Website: crate-barrel
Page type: customer-info-address
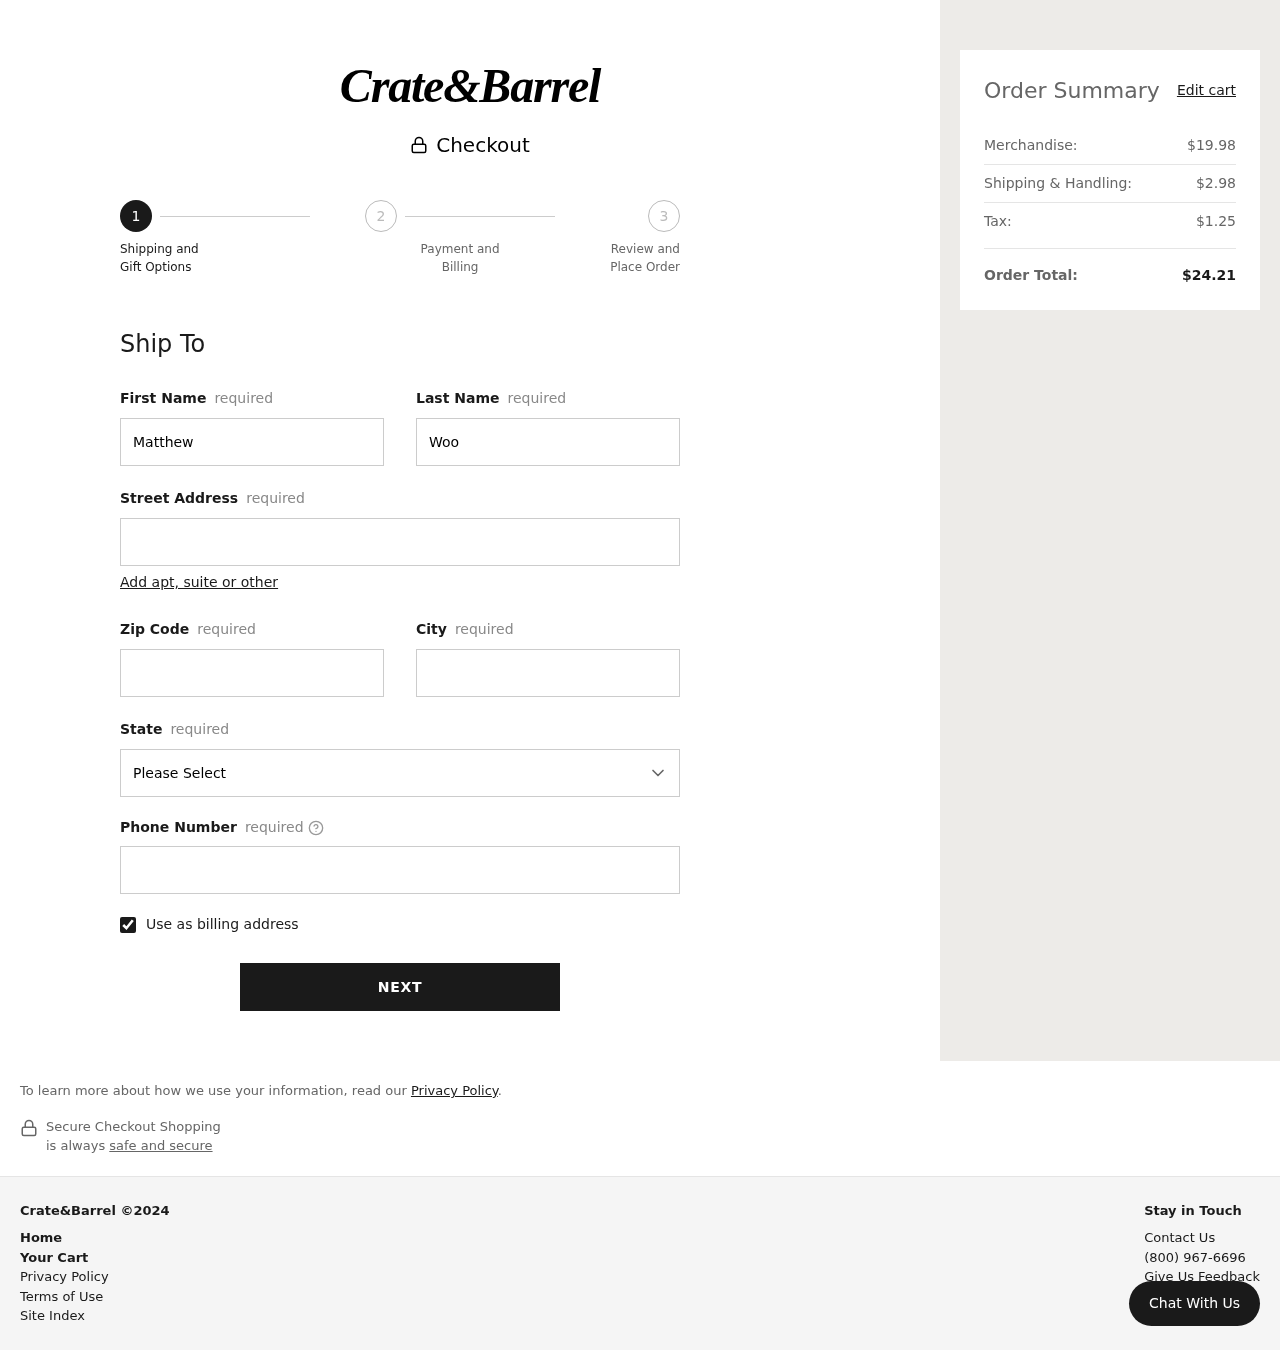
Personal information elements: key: PII_CITY
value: Gibsonburgh
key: PII_FIRSTNAME
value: Matthew
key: PII_LASTNAME
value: Woods
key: PII_PHONE
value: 8668850106
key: PII_POSTCODE
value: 80635
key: PII_STATE
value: Florida
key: PII_STREET
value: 7800 Julia Ranch
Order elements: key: ORDER_SUBTOTAL
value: $19.98
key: ORDER_SHIPPING_COST
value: $2.98
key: ORDER_TAX
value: $1.25
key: ORDER_TOTAL
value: $24.21